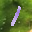
Label: 1